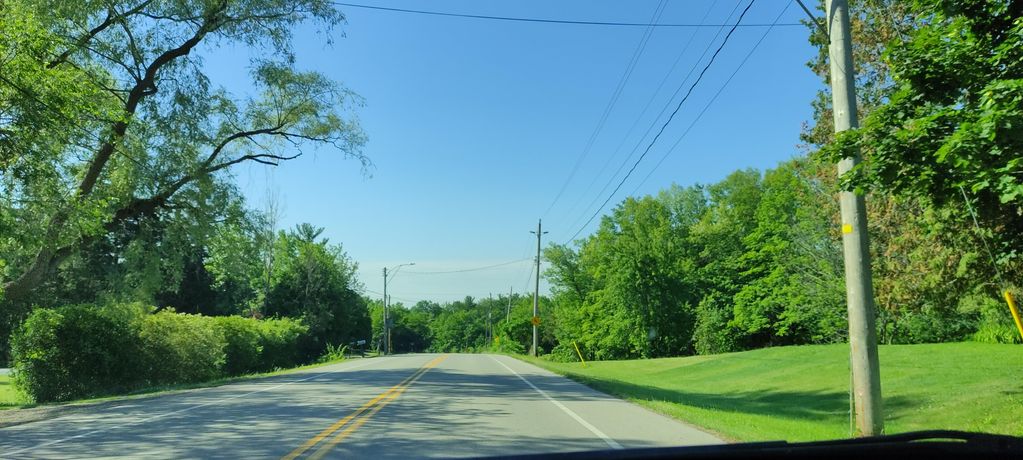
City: hamilton